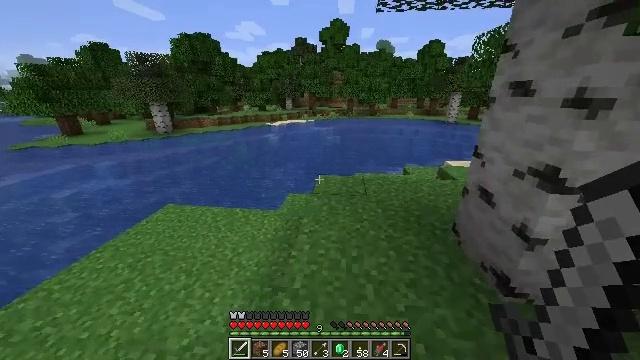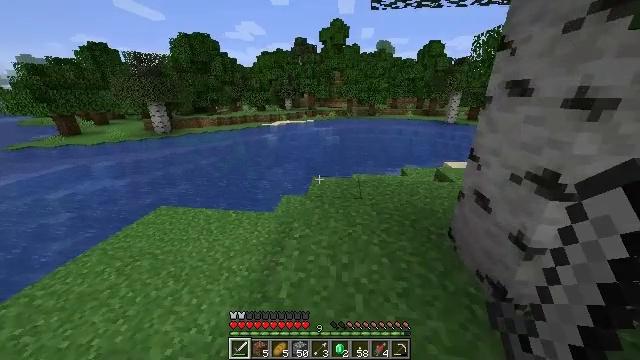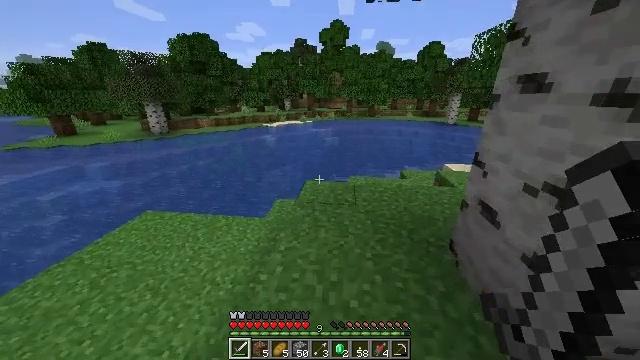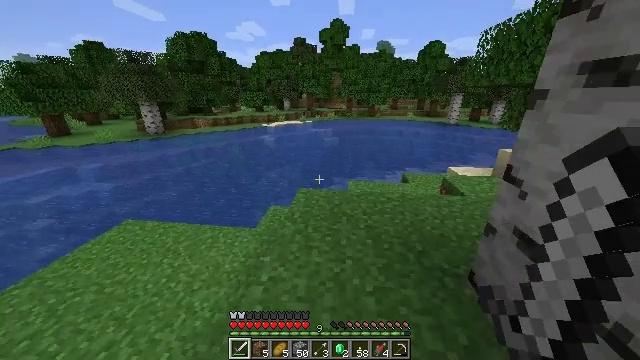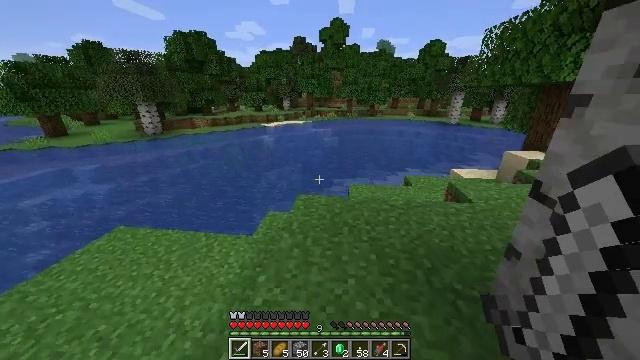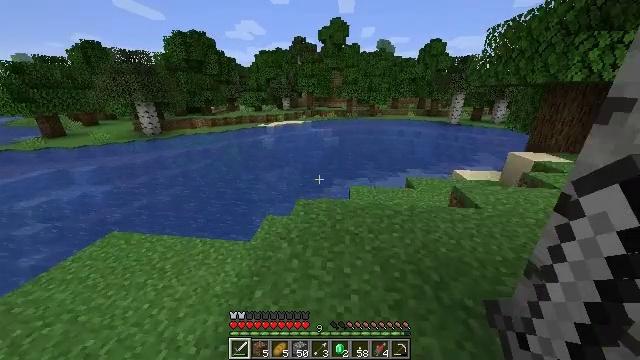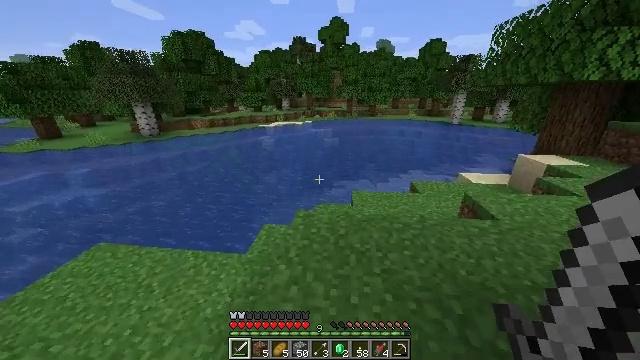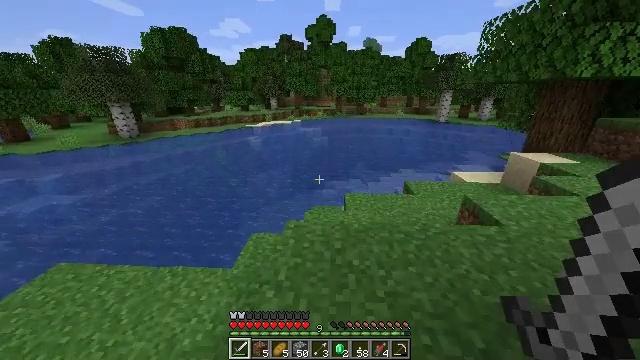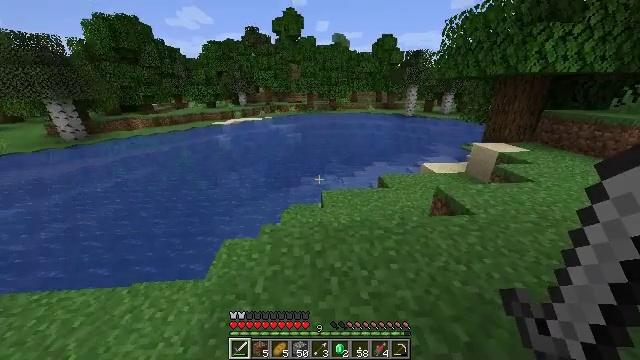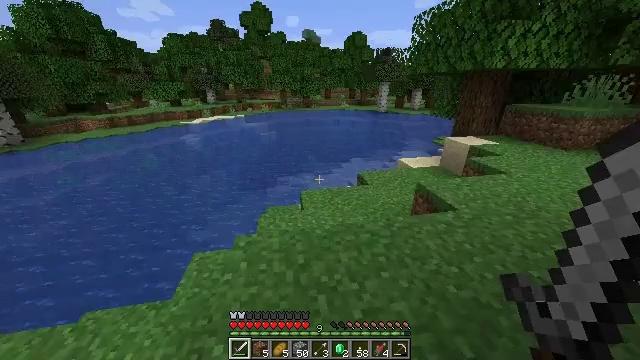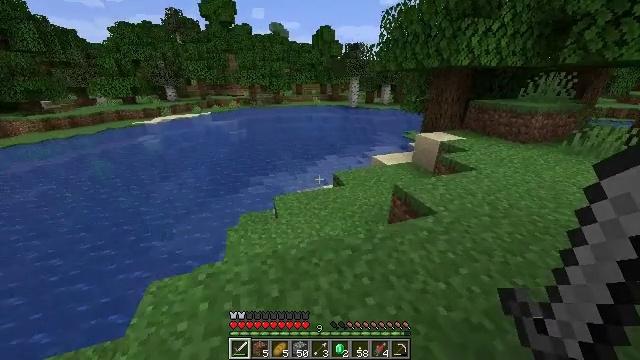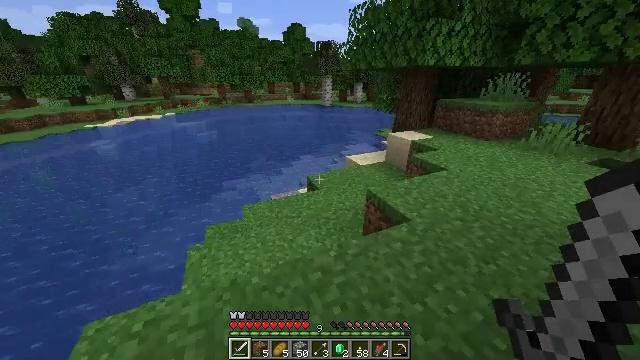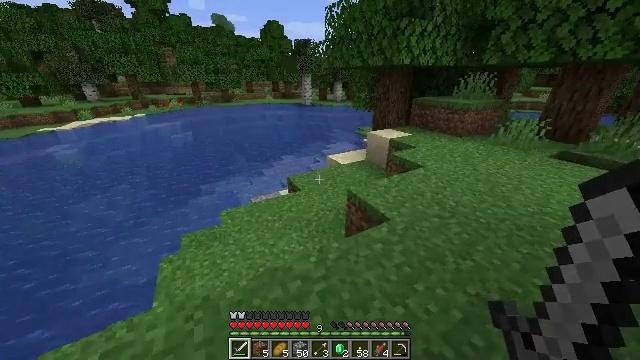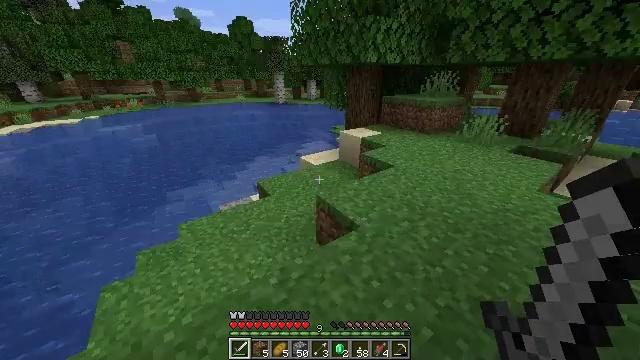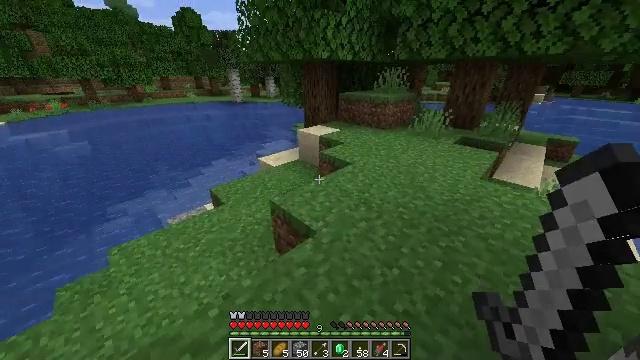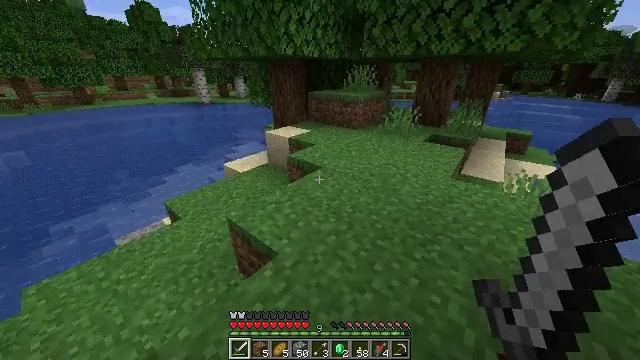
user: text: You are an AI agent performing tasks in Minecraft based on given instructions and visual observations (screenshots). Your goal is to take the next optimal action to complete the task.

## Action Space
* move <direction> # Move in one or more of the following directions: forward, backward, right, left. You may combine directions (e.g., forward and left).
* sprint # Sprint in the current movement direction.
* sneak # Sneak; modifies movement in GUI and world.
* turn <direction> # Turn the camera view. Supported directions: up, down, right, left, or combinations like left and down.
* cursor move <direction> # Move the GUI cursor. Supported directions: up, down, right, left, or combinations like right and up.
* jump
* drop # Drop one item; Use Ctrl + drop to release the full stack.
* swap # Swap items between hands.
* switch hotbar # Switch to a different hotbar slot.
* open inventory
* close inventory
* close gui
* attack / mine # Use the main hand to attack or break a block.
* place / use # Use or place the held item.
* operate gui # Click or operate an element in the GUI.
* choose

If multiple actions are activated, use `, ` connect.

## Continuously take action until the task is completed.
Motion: motion action
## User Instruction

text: Hunt fish.
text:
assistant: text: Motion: move forward
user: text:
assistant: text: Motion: move forward
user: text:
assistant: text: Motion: move forward
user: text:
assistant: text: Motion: move forward
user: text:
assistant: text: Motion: move forward
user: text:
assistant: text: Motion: move forward
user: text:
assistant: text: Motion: move forward, turn right
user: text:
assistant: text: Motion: move forward, turn right and down
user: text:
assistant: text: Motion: move forward, turn right
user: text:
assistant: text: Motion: move forward and move right, turn right
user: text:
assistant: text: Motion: move forward and move right, turn right
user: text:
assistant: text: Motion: move forward and move right, turn right
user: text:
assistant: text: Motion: move forward and move right, turn right
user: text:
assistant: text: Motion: move forward and move right, turn right
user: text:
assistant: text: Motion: move forward, turn right
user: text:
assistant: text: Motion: move forward
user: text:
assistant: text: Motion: move forward
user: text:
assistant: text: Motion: move forward
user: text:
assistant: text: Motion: move forward
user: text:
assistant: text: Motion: move forward
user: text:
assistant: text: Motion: move forward
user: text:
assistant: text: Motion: move forward, turn right
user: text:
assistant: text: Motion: move forward, turn right
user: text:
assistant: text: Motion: move forward, turn right
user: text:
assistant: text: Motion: move forward, turn right
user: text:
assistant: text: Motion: move forward, turn right
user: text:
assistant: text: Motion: move forward, turn right and down
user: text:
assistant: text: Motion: move forward, turn right
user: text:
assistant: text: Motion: move forward, turn left
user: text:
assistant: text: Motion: move forward, turn left and up